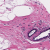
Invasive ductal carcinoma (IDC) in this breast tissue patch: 0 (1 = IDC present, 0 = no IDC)